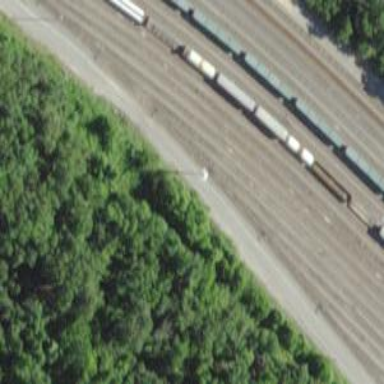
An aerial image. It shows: Railway yard in service.